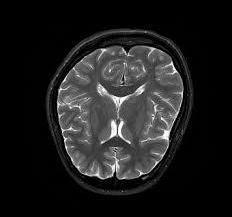
Label: notumor